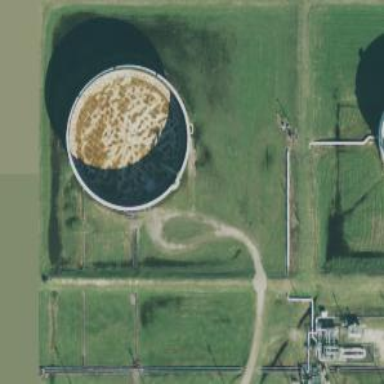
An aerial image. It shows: Storage tank building.